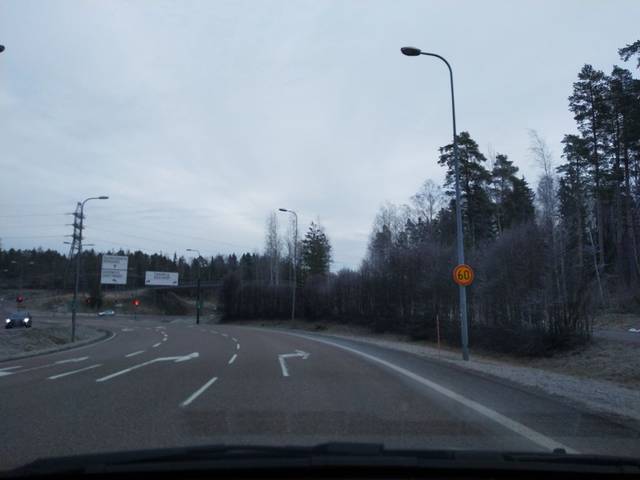
Region: Finland
Coordinates: 60.306, 24.998